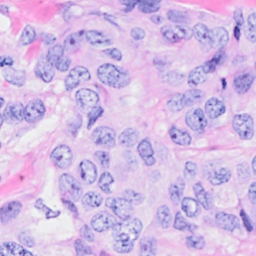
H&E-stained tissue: Breast